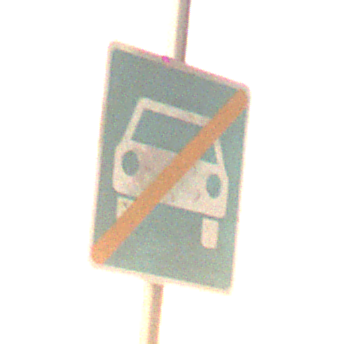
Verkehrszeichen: EndeKraftfahrstrasse
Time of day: Night
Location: Outdoor (Nature)
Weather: Clear
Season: NotSpecified
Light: Natural